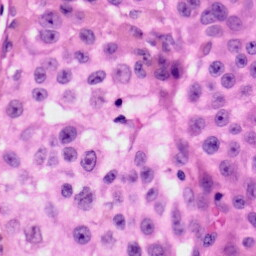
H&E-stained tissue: Skin